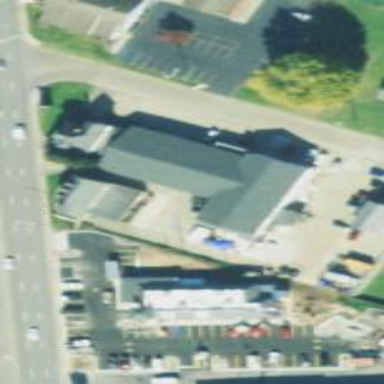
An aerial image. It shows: Retail building.